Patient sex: M
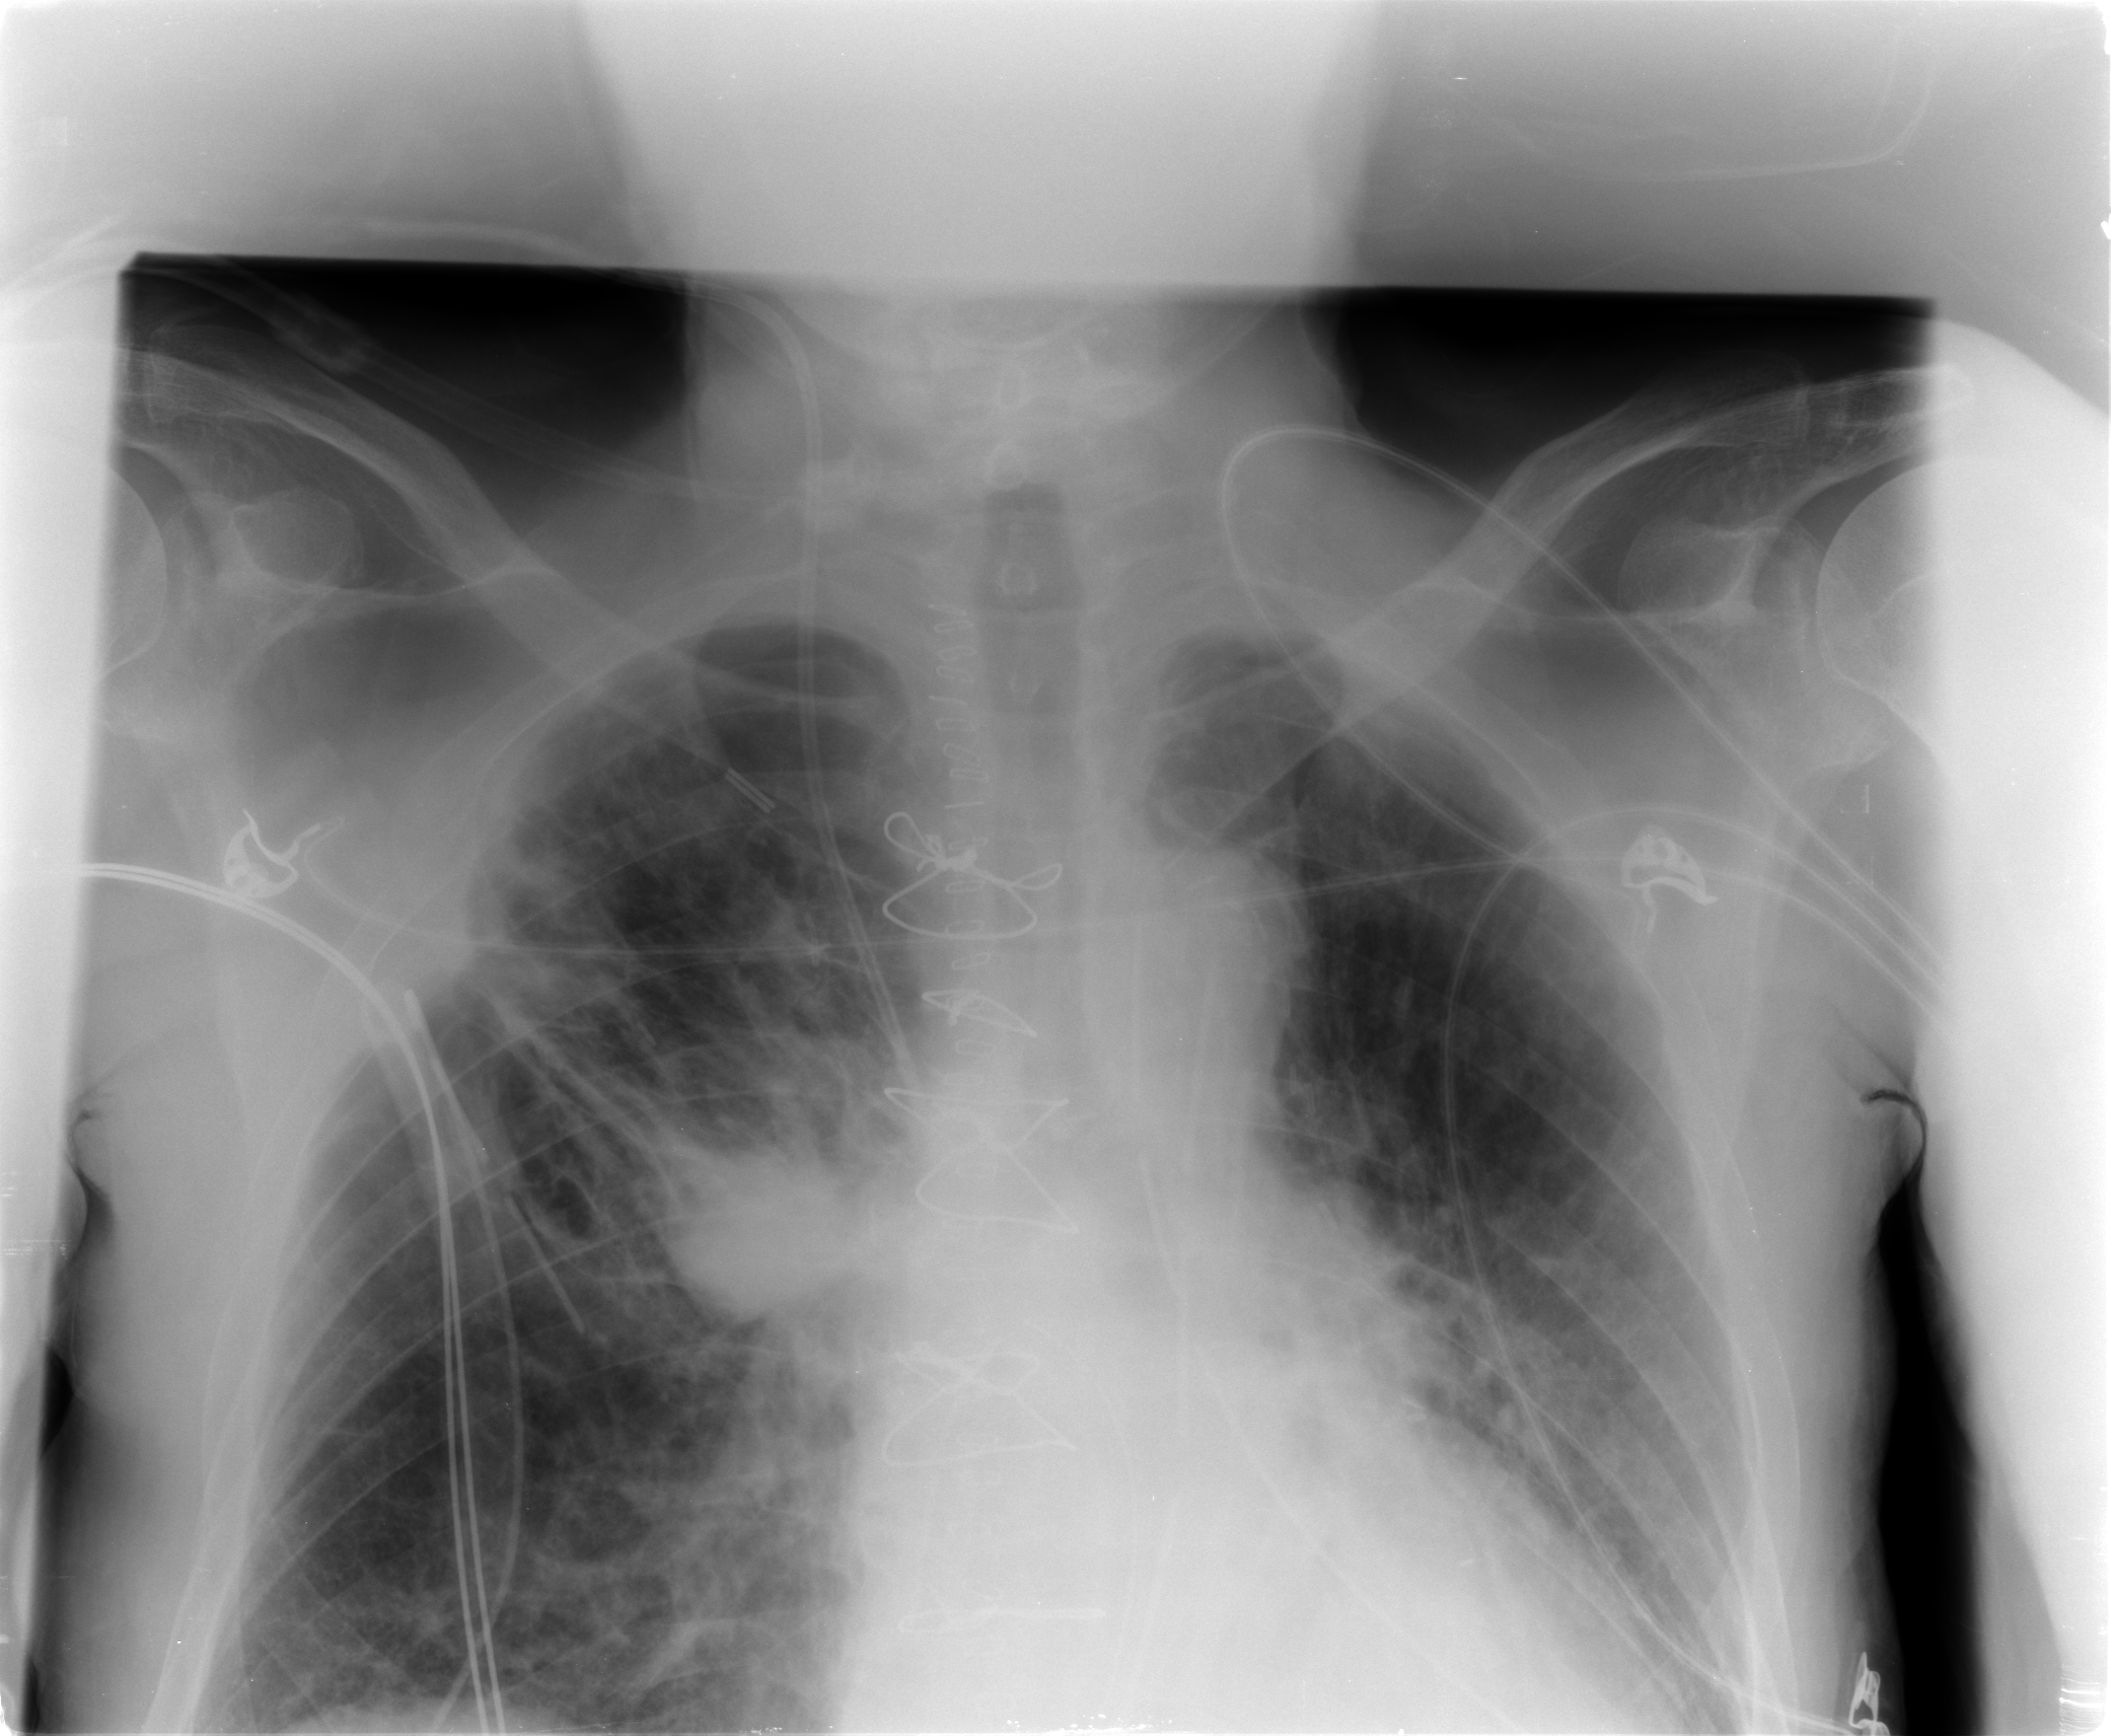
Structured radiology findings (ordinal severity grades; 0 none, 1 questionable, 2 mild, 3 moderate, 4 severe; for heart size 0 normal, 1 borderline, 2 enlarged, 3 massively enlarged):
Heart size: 1
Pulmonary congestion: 2
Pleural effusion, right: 1
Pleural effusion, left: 2
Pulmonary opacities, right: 1
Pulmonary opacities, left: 2
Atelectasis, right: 3
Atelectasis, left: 2